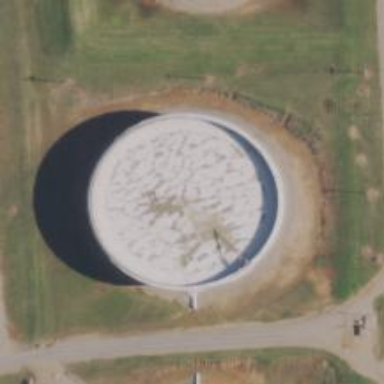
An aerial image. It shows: Storage tank which is man-made and housed in building.